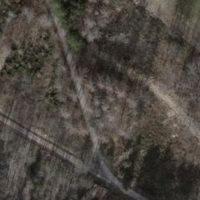
EUNIS habitat code: 44
Species observed at this site:
Urtica dioica